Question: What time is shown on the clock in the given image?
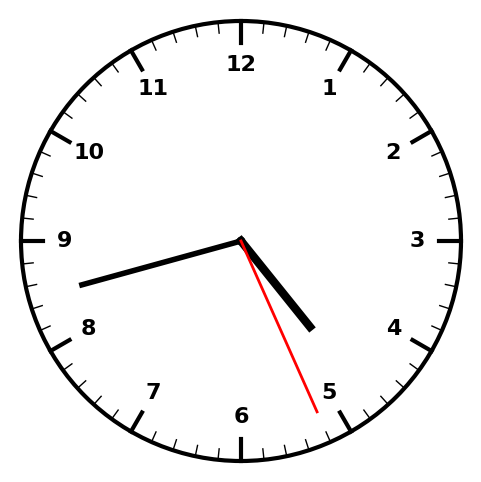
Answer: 04:42:26